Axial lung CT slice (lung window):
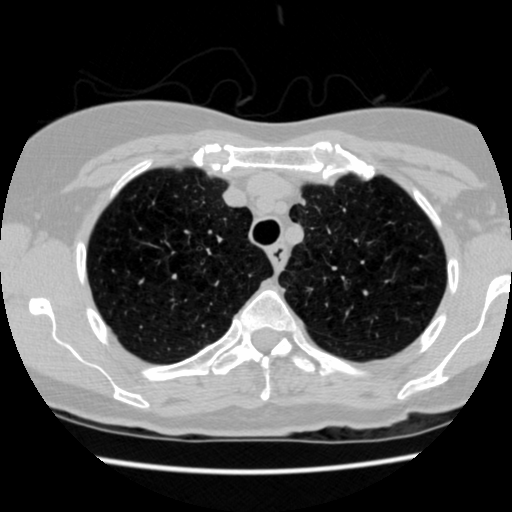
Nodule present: no